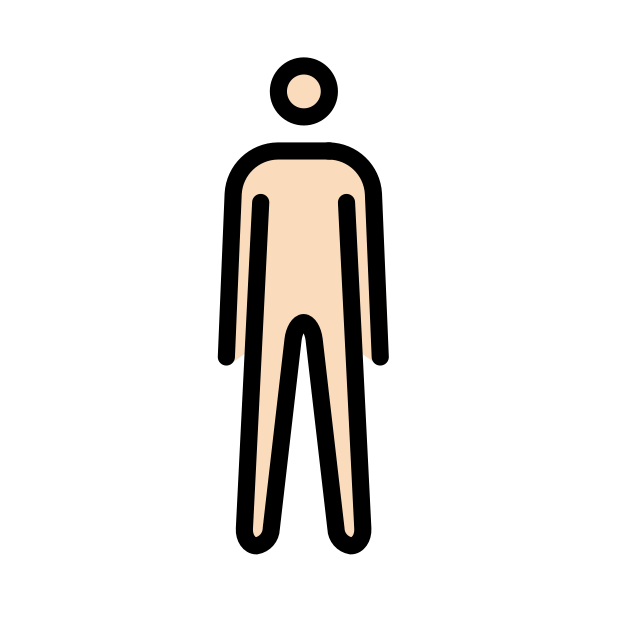
person standing: light skin tone